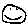
Label: smiley face